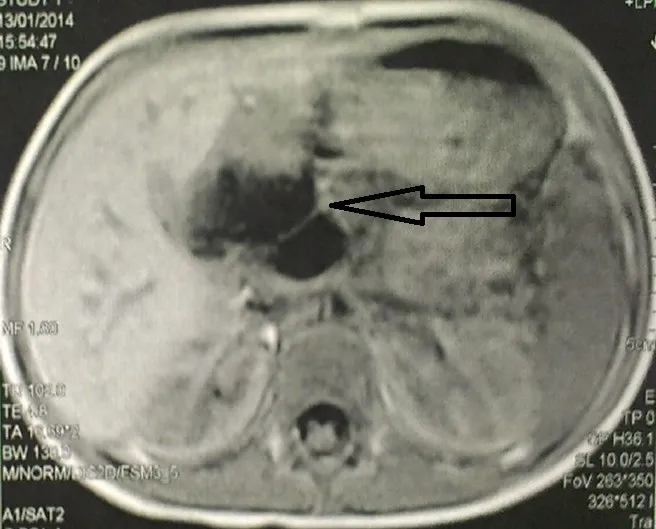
Abdominal MRI: cystic mass of the hepatic hilum in intimate contact with the duodenum, pulsing gallbladder and head of the pancreas.
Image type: radiology (mri)